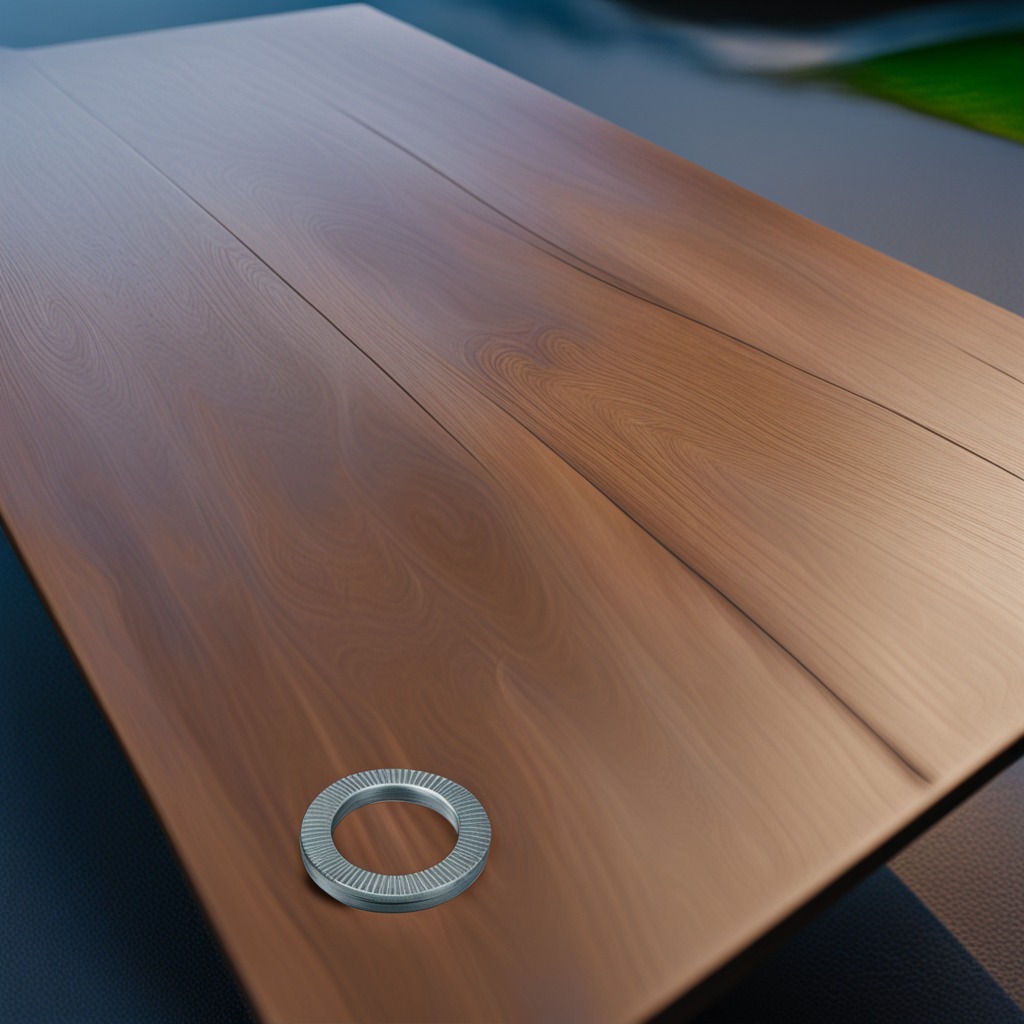
A flat metal washer lies on a old table with faint burn marks in a small garage at twilight.